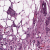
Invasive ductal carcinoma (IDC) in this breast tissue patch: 1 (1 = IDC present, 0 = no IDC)